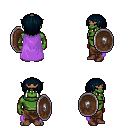
a pixel art fantasy rpg character, male body template, orc, green skin, lavender cape, robe skirt, raven plain hairstyle, bronze tiara, brown shoes, shield, four views (front, back, left, right), 2x2 character sprite sheet, small pixel art, hard edges, no anti-aliasing